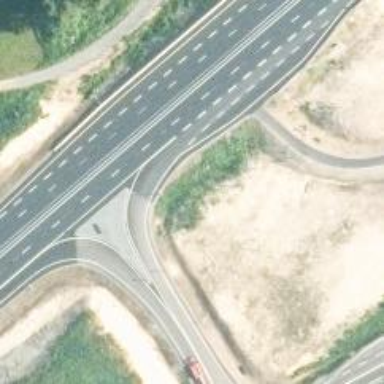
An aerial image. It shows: Trunk link highway.